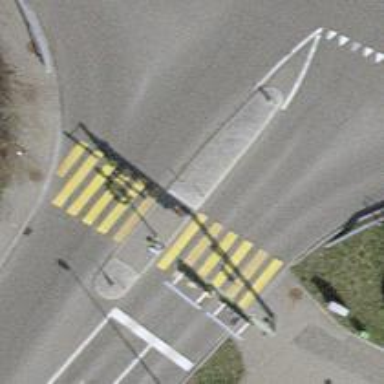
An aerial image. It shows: Road with traffic signals and crossing with traffic signal on island.